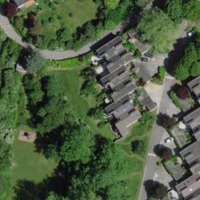
EUNIS habitat code: 55
Species observed at this site:
Stachys sylvatica